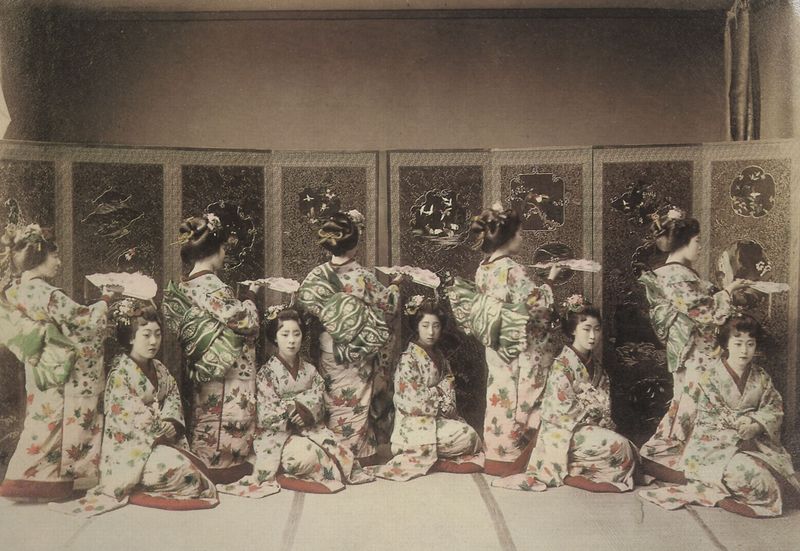
Titel: Tanzunterricht in einer Geishaschule
Künstler: Japanischer Photograph
Standort: Berlin
Institution: Sammlung Bildarchiv Preußischer Kulturbesitz
Schlagwörter: gruppe, kopf, frauen, sitzen, blumen, frisur, frisuren, raum, rücken, rot, fächer, muster, gesichter, wand, augen, stehen, boden, haare, mantel, sitzend, stoff, japan, sepia, kissen, paravan, geschminkt, foto, fotografie, asien, koloriert, photo, tracht, harem, blättern, wandschirm, kimono, fernost, ähnlichkeit, grauen, gescha, gehscha, geschas, gheischa, parawan